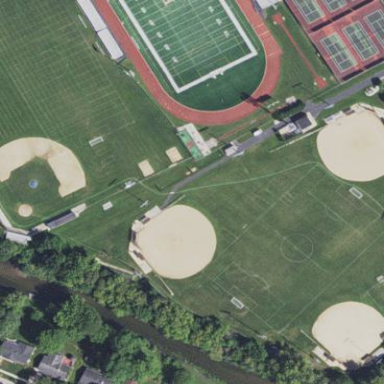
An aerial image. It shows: Pitch designated for baseball and softball activities.